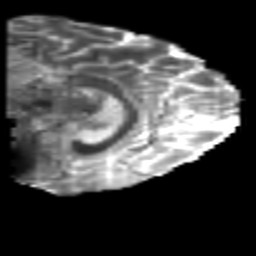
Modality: T2w
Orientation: sagittal
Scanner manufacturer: philips
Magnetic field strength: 3 T
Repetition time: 8.6 s
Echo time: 0.127 s